Field crop: maize
Growth stage: 2
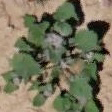
Species: chenopodium